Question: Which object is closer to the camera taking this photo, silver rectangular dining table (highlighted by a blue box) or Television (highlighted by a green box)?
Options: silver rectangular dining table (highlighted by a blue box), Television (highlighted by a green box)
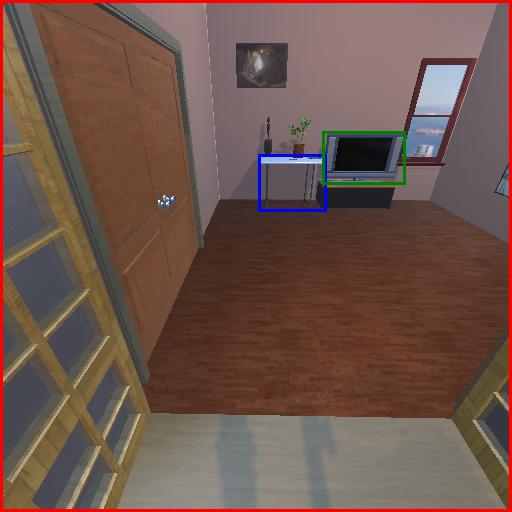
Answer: silver rectangular dining table (highlighted by a blue box)